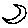
Label: moon